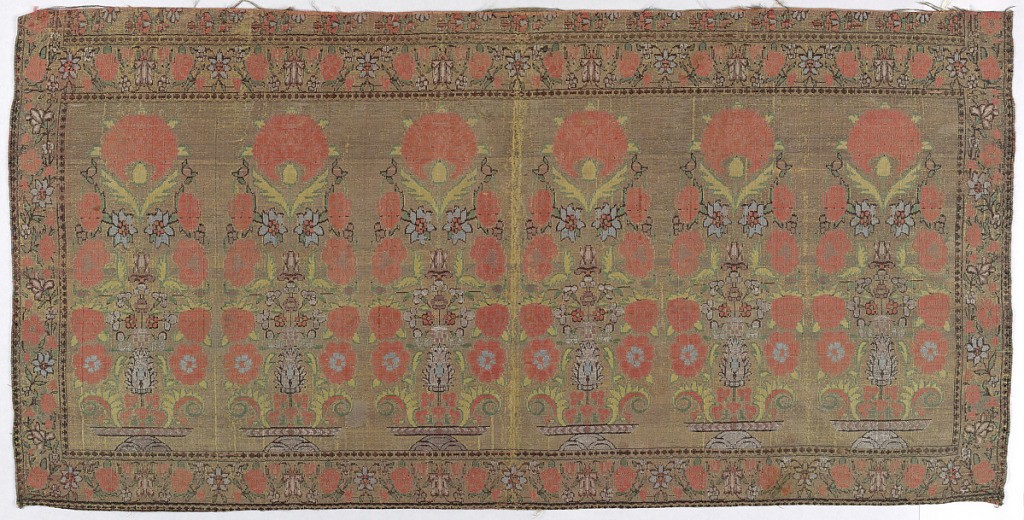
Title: Panels
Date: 19th century
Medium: silk Technique: plain weave with supplementary weft (?)
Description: Two small panels showing a floral motif surrounded by a floral border in coral, green and light blue on a light brown ground. Floral motifs rise from a footed flat dish.